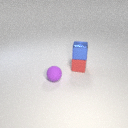
small red rubber cube below small blue metal cube